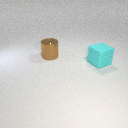
large cyan rubber cube in front of large brown metal cylinder